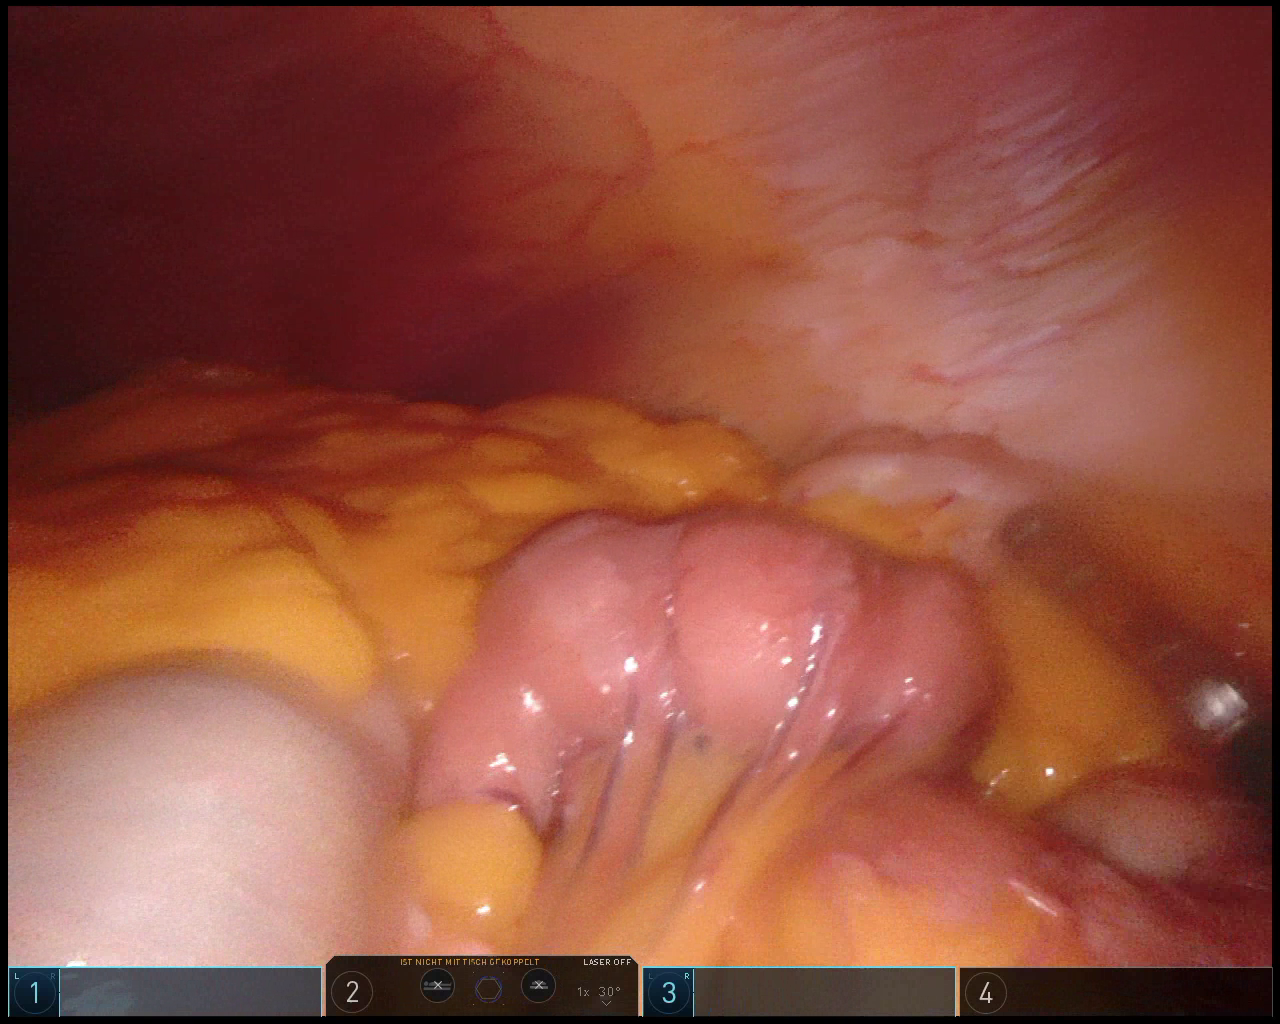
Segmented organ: small_intestine
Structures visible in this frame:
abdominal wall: yes
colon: yes
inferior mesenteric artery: no
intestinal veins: no
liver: no
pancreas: no
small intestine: yes
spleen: no
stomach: no
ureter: no
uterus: no
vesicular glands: no